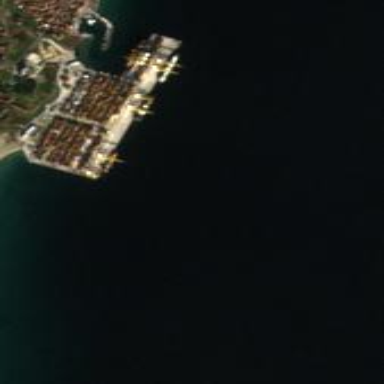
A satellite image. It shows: Industrial area designated for port activities.